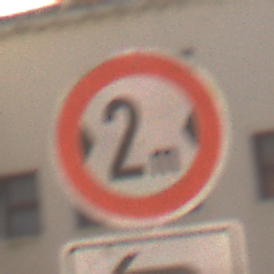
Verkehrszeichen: TatsaechlicheBreite2
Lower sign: RichtungsangabeDurchPfeile2
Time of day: MorningAfternoon
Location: Outdoor (Urban)
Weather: Clear
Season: NotSpecified
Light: Natural